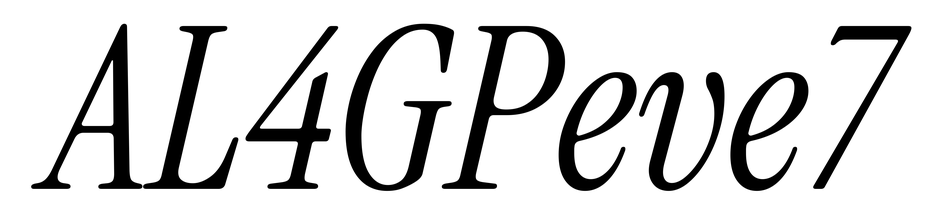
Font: InstrumentSerif-Italic